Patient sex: F
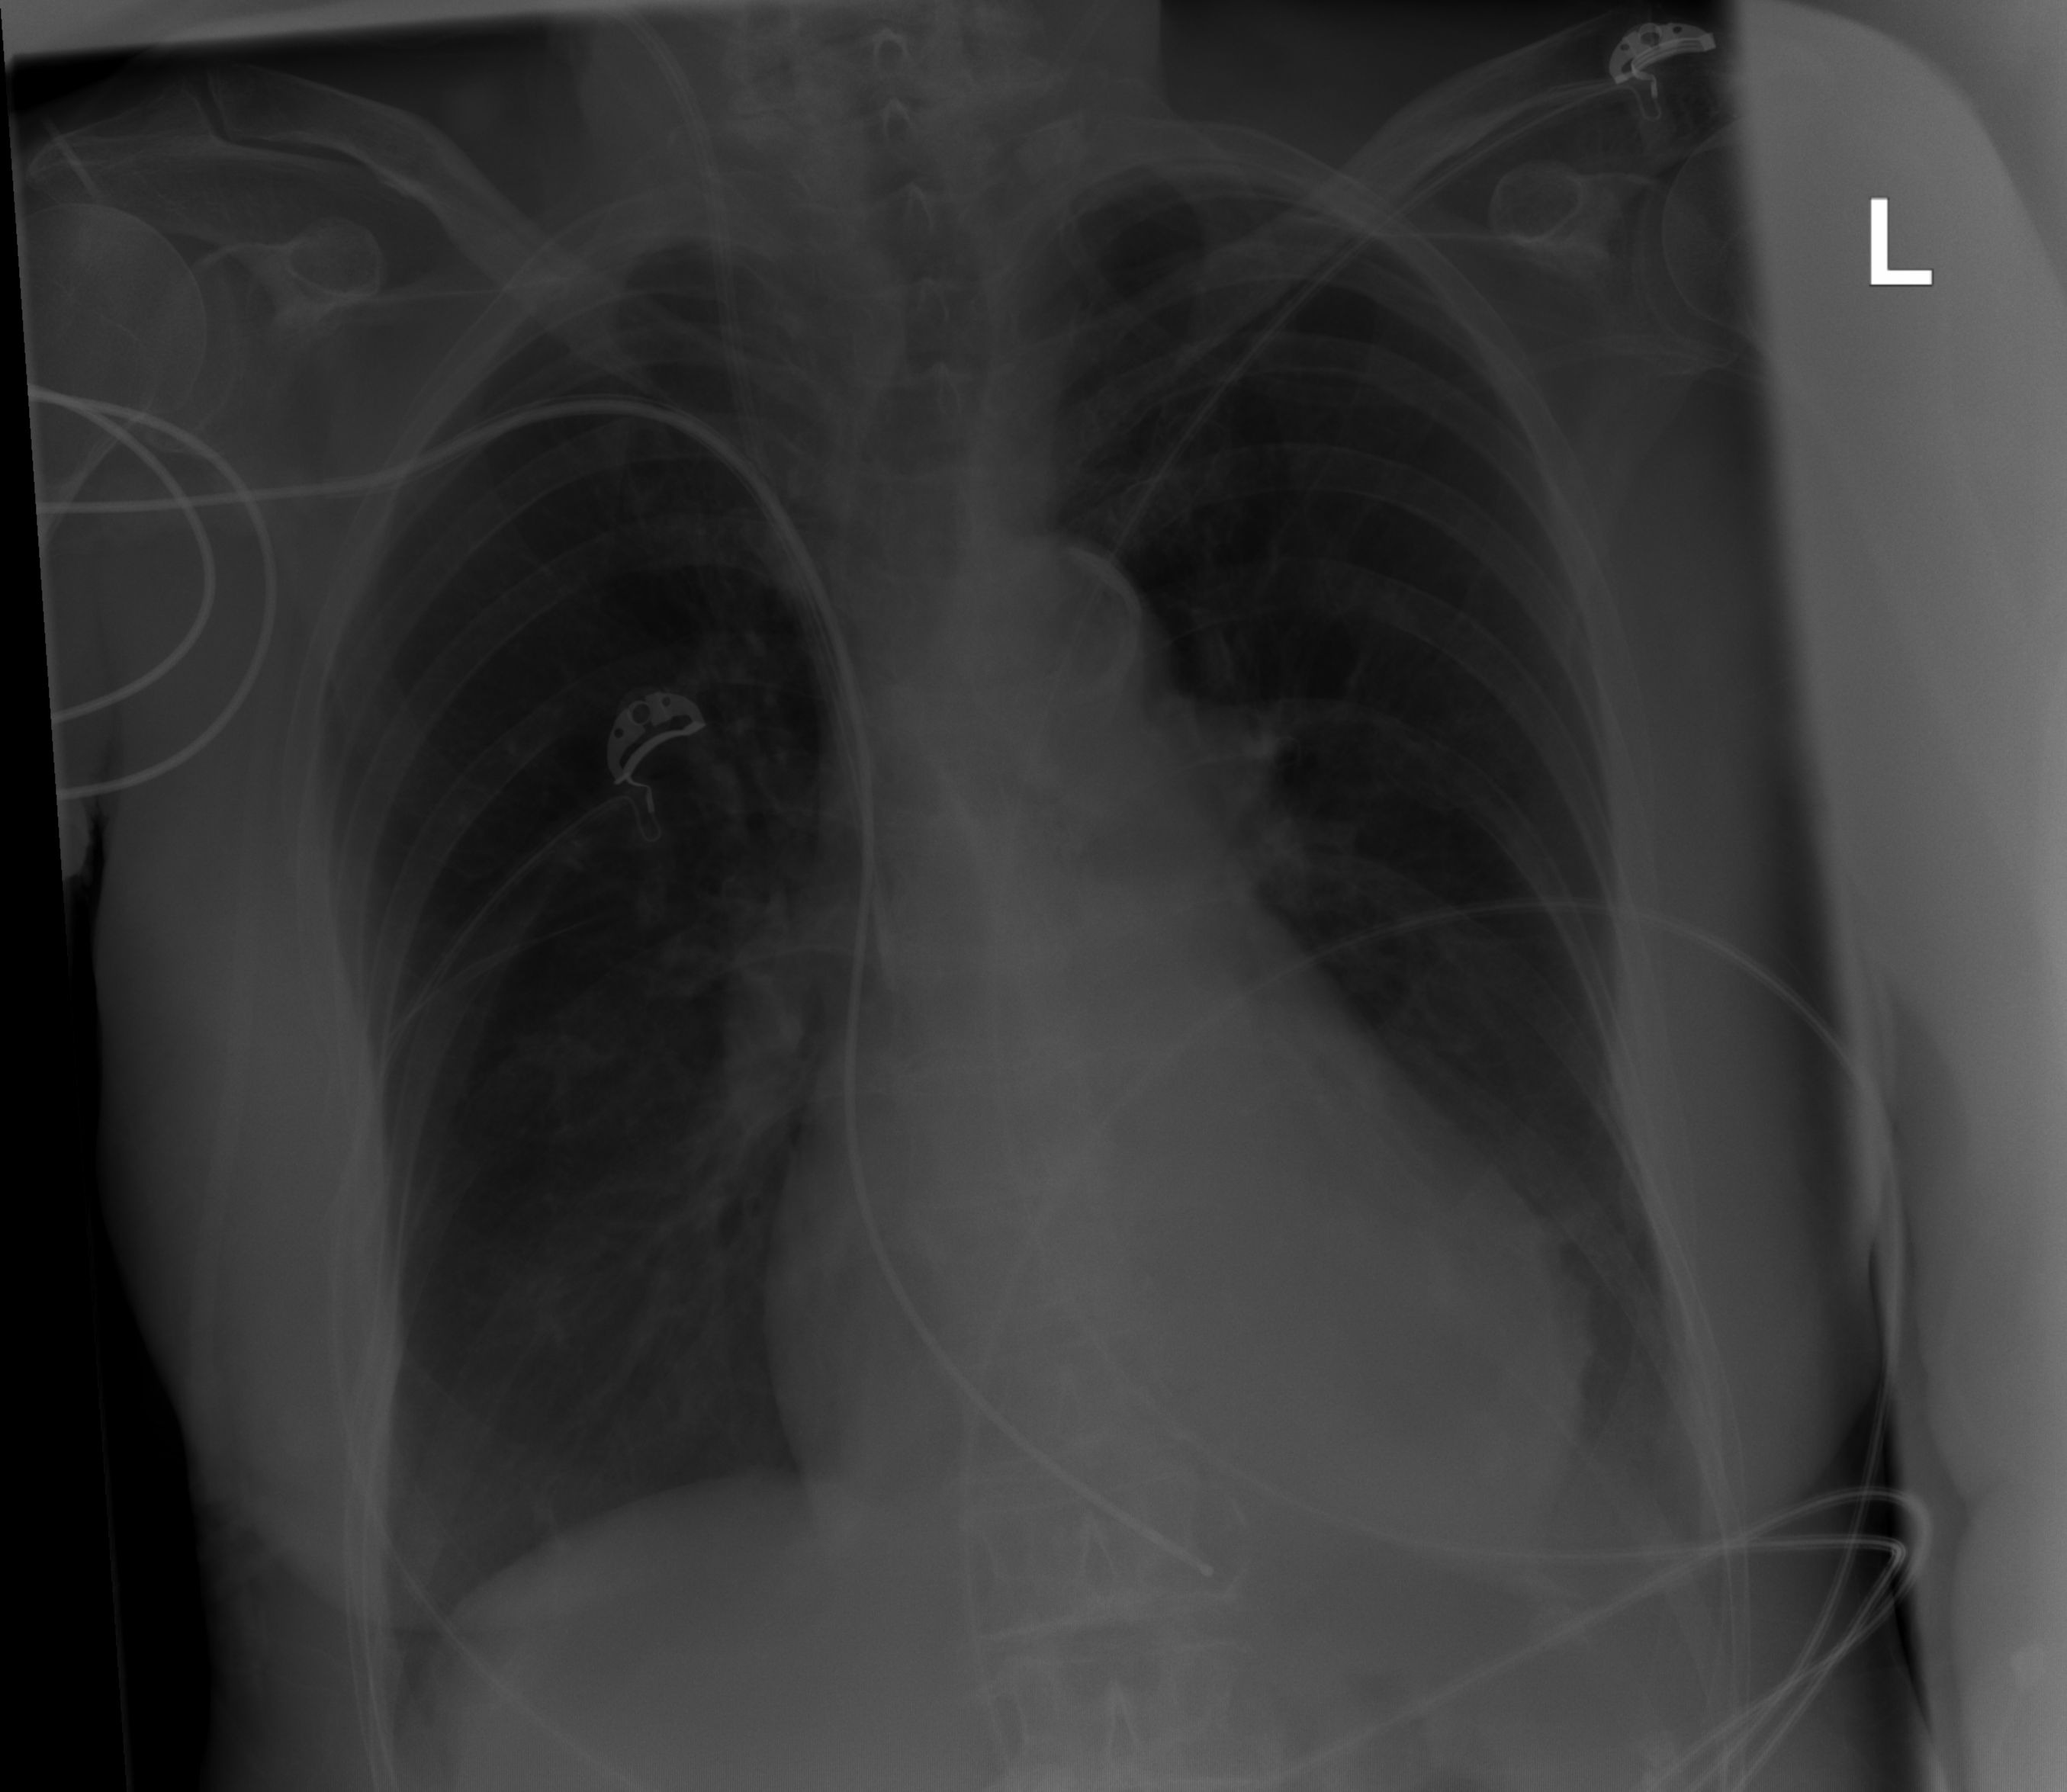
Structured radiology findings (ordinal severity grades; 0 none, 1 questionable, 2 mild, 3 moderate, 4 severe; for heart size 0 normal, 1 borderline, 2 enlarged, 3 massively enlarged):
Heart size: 2
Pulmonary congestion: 0
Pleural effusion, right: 0
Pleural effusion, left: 0
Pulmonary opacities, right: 0
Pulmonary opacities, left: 0
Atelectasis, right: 0
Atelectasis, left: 1